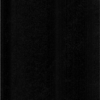
Label: dusty